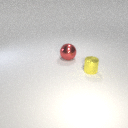
large red metal sphere behind small yellow metal cylinder